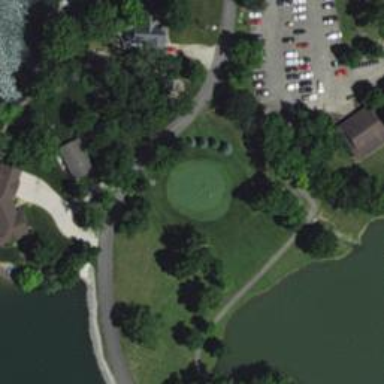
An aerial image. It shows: View of golf hole.